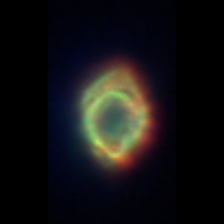
Taxon: Gyrodinium
Group: Dinoflagellates